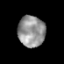
Tissue: prostate
Cell type: T cells
Senescence score: 0.1876
Nuclear area (px): 829
Mean DAPI intensity: 147.544